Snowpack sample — Snodgrass Mountain, Crested Butte, Colorado (2/4/25, 12:06 PM MST)
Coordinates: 38.923, -106.968
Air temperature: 35 °F
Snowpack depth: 80 cm
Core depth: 80 cm
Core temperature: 32 °F
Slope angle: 14°, slope face: 78°
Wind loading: low
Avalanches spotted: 0
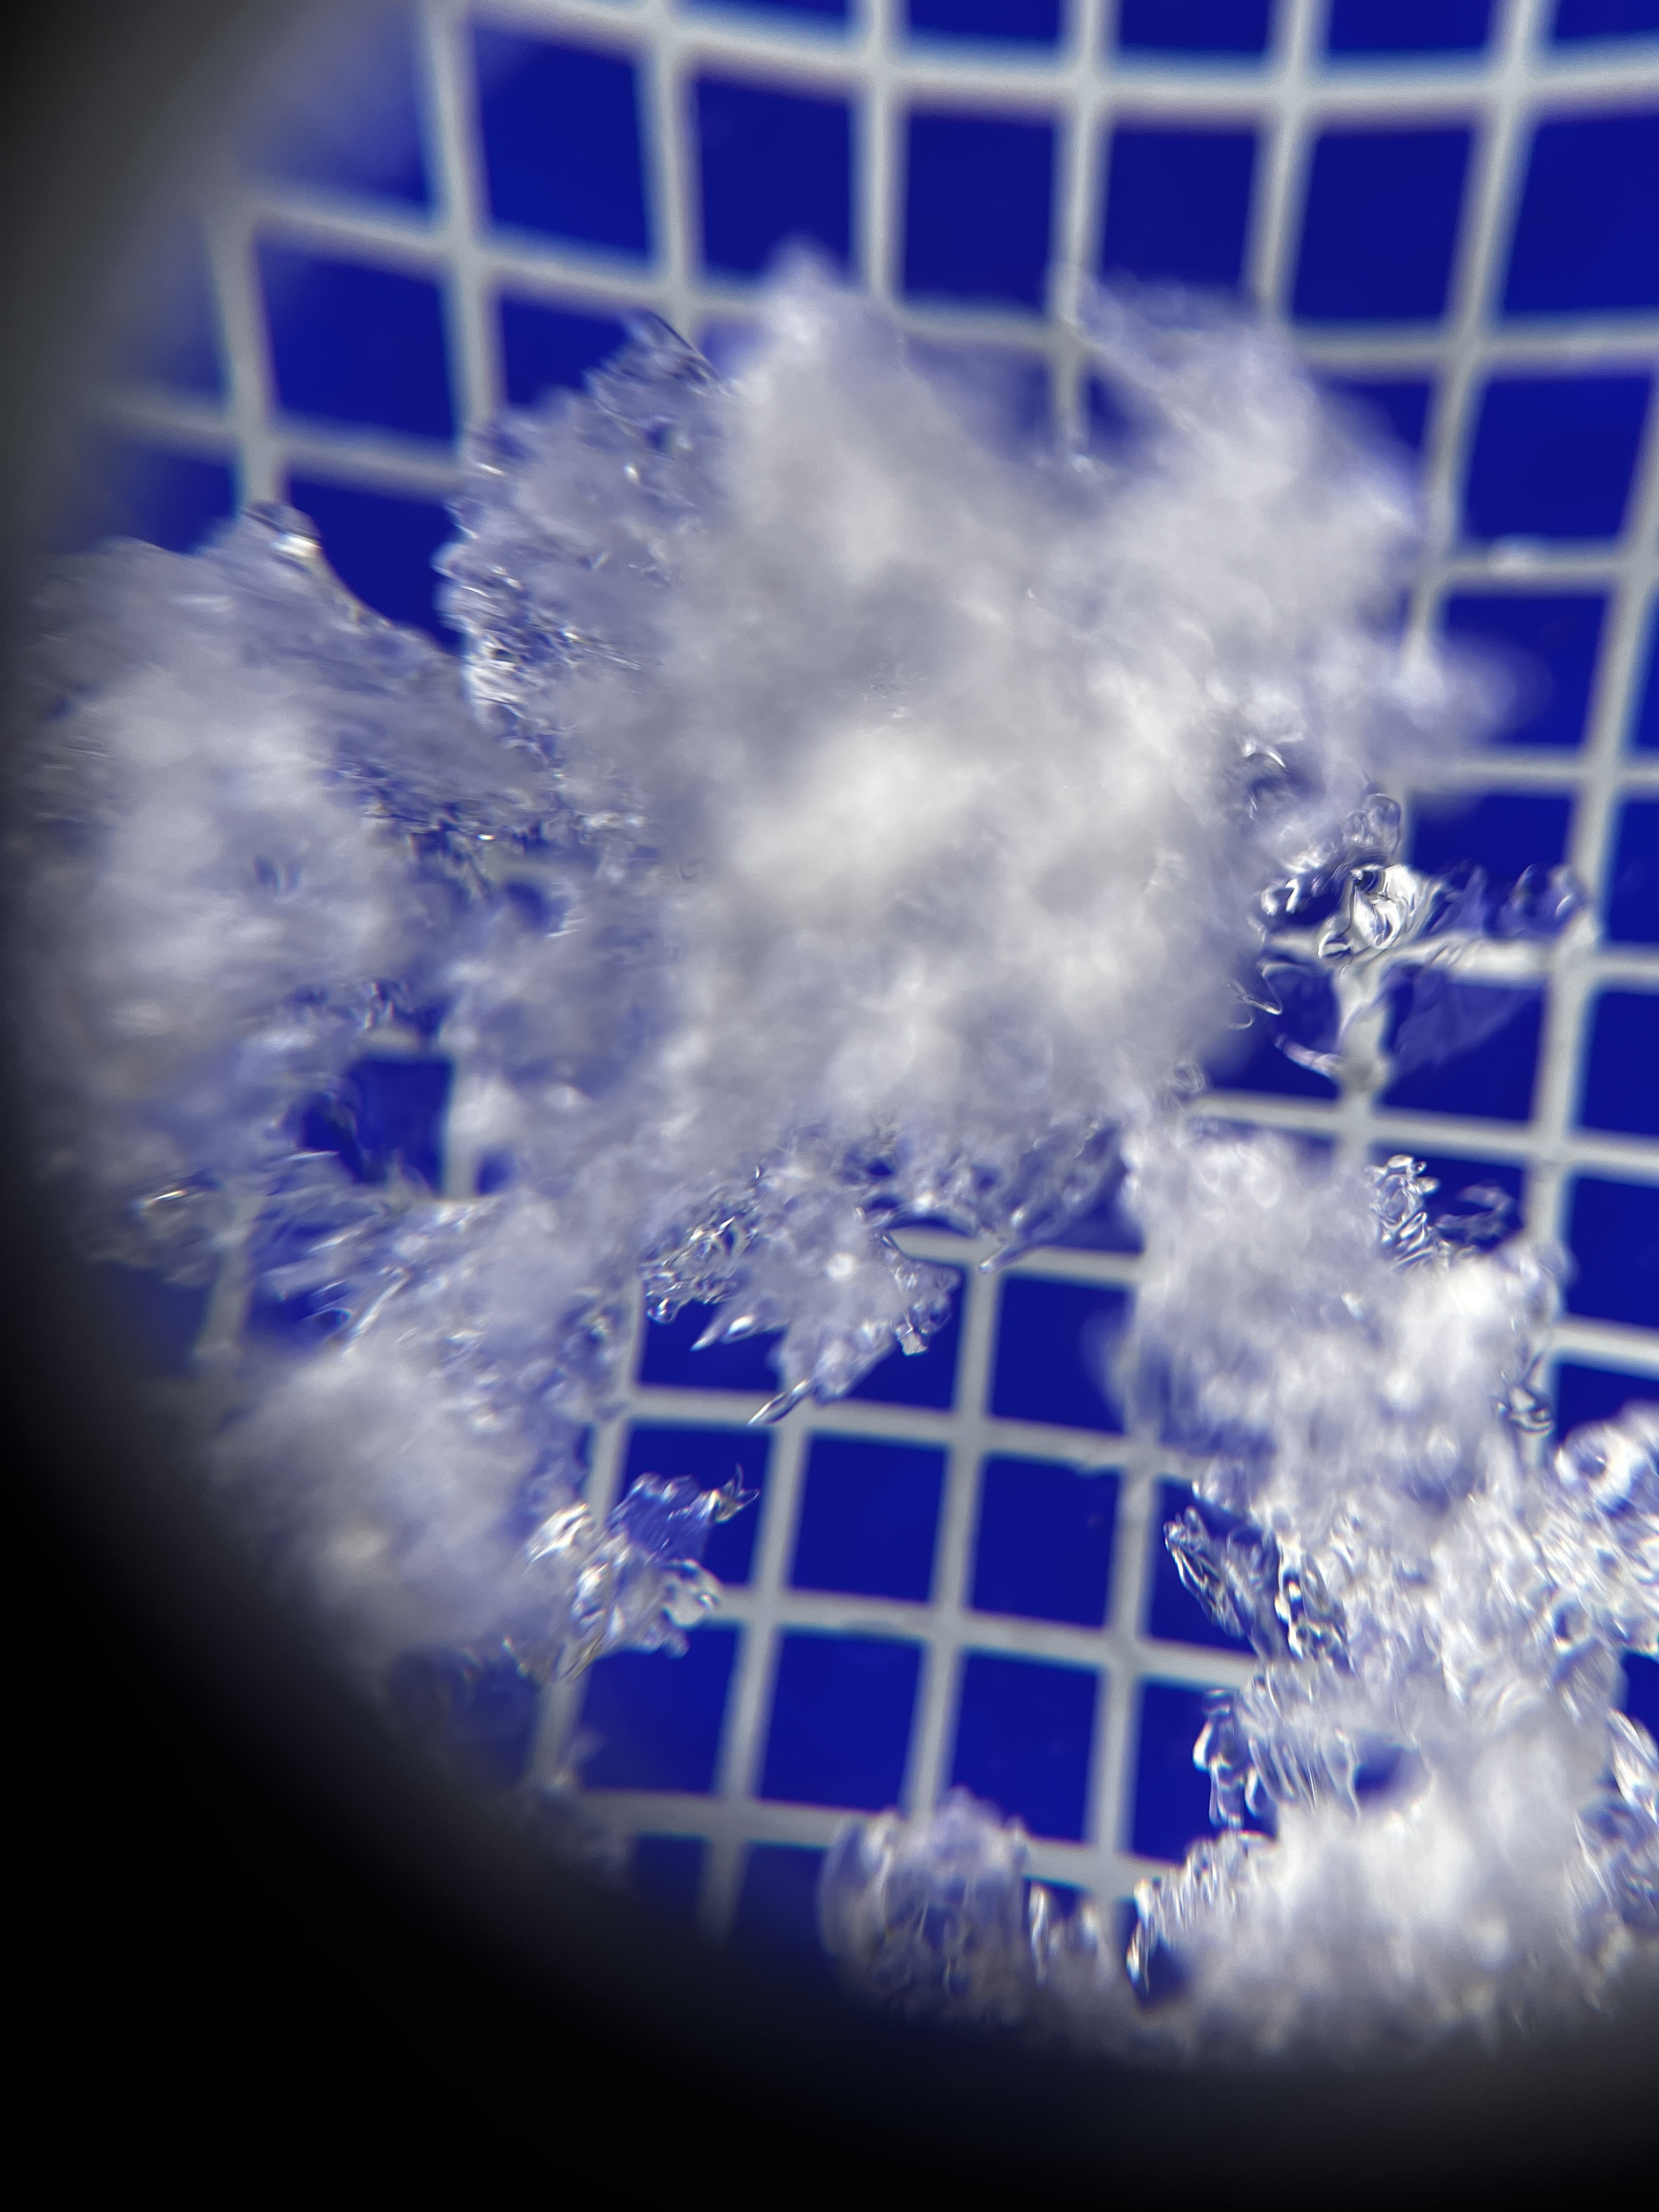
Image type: magnified_profile
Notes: No avalanches nearby, unusually warm weather for the last month reported by residents, Collected 25 yards from treeline